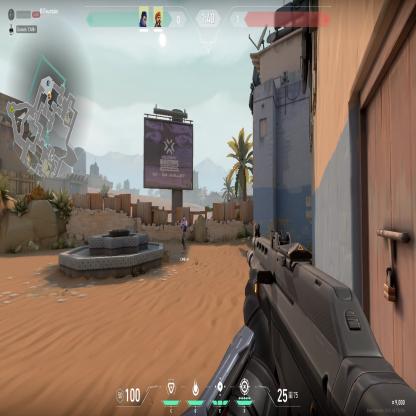
Label: teammate